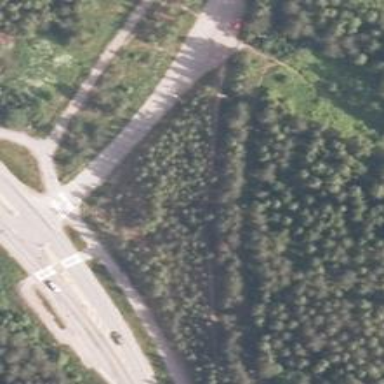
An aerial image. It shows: Abandoned road.